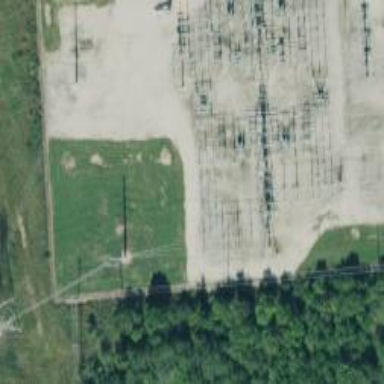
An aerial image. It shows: Switch for power supply.